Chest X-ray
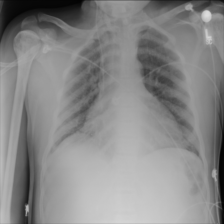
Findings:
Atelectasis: positive
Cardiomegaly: positive
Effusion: negative
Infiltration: negative
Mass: negative
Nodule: negative
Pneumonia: negative
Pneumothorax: negative
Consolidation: negative
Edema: negative
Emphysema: negative
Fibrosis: negative
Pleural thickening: negative
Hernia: negative